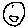
Label: smiley face